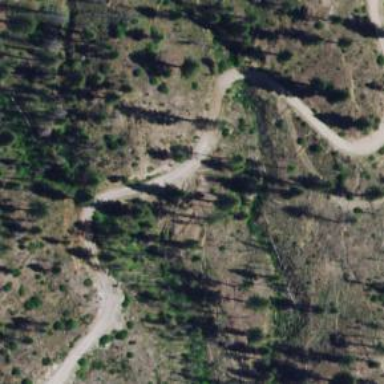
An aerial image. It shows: Intermediate-level snowshoe track.